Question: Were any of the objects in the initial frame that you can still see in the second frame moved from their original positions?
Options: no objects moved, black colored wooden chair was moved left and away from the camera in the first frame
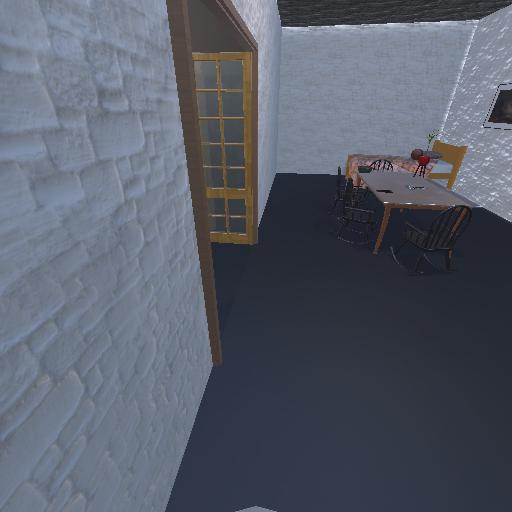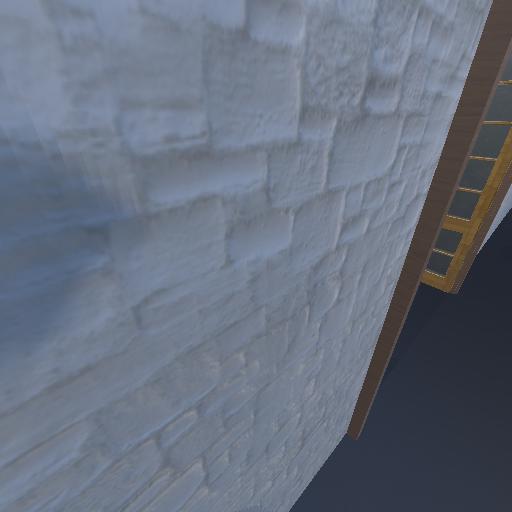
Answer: no objects moved